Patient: sex M, age 64
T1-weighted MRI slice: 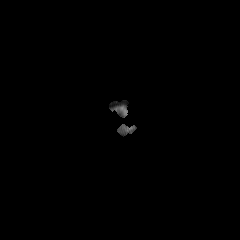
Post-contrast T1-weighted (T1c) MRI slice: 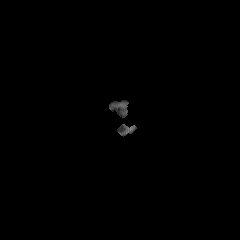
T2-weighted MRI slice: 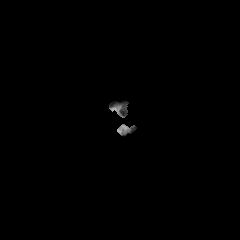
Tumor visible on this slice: no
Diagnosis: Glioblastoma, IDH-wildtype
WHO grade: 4